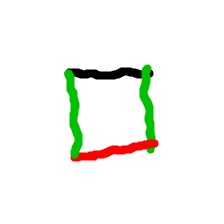
Shape: square